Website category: camera
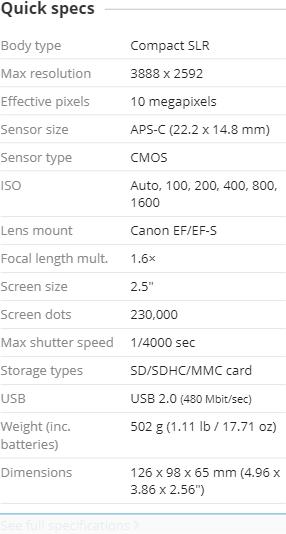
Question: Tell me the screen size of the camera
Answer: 2.5

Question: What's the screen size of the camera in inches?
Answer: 2.5

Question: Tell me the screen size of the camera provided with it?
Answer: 2.5

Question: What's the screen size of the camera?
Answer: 2.5

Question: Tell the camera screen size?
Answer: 2.5

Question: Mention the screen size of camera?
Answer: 2.5

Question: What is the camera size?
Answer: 2.5

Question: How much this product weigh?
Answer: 502 g (1.11 lb / 17.71 oz )

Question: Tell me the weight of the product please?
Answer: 502 g (1.11 lb / 17.71 oz )

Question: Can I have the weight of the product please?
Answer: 502 g (1.11 lb / 17.71 oz )

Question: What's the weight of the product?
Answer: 502 g (1.11 lb / 17.71 oz )

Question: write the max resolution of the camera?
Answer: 3888 x 2592

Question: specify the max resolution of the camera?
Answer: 3888 x 2592

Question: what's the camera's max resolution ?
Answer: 3888 x 2592

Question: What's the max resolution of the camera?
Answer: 3888 x 2592

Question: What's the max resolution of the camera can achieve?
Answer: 3888 x 2592

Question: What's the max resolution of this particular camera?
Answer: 3888 x 2592

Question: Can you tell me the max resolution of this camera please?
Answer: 3888 x 2592

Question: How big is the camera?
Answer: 126 x 98 x 65 mm (4.96 x 3.86 x 2.56 )

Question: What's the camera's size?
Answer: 126 x 98 x 65 mm (4.96 x 3.86 x 2.56 )

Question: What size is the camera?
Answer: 126 x 98 x 65 mm (4.96 x 3.86 x 2.56 )

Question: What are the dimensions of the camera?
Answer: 126 x 98 x 65 mm (4.96 x 3.86 x 2.56 )

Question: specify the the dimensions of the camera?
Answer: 126 x 98 x 65 mm (4.96 x 3.86 x 2.56 )

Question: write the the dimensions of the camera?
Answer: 126 x 98 x 65 mm (4.96 x 3.86 x 2.56 )

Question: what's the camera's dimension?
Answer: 126 x 98 x 65 mm (4.96 x 3.86 x 2.56 )